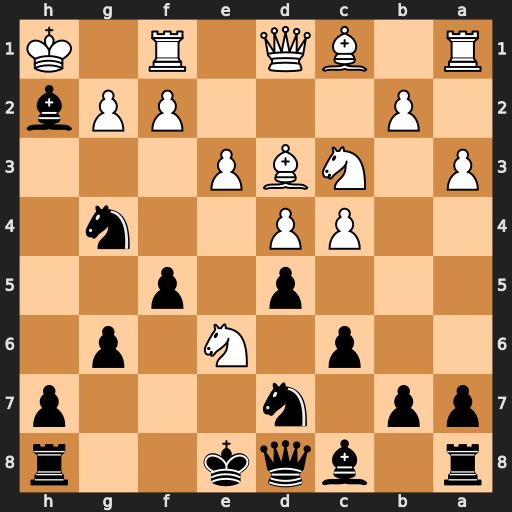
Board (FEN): r1bqk2r/pp1n3p/2p1N1p1/3p1p2/2PP2n1/P1NBP3/1P3PPb/R1BQ1R1K
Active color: b
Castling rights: kq
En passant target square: -
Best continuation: Qh4 Ng5 Qxg5